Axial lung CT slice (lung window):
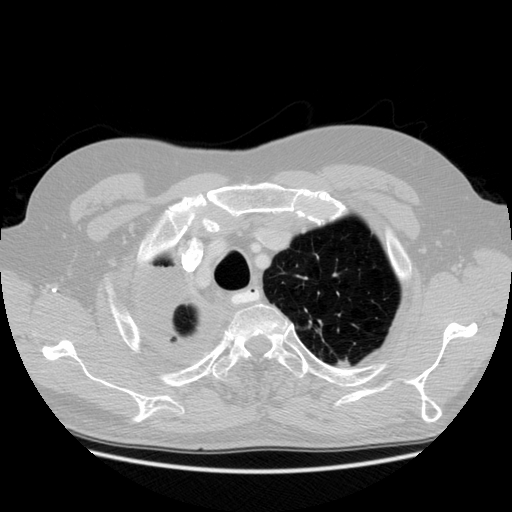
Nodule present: no